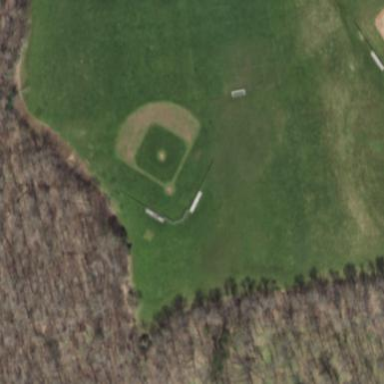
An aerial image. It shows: Baseball pitch for leisure land.